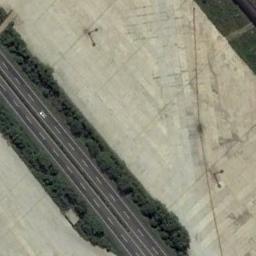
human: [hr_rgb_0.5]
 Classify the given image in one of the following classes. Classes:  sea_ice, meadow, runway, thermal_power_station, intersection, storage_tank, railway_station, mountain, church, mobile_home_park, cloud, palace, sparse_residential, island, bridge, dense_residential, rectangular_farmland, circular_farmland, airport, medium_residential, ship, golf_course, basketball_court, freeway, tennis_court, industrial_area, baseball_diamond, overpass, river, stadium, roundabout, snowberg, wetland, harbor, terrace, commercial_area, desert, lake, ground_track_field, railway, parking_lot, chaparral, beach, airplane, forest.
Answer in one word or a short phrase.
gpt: freeway